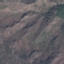
Land use / land cover: HerbaceousVegetation